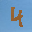
Label: 4